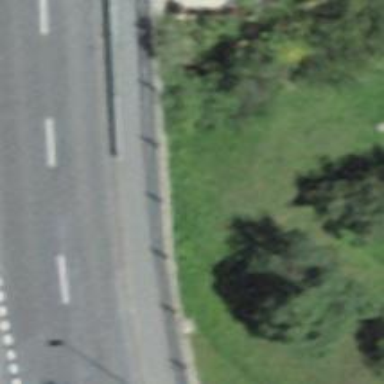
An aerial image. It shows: Guard rail as barrier.